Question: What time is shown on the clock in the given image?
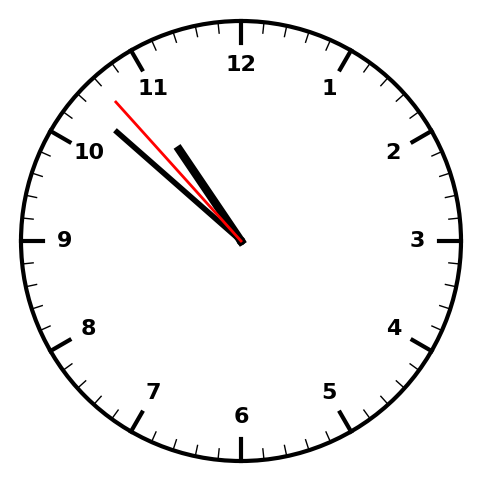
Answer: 10:51:53